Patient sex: M
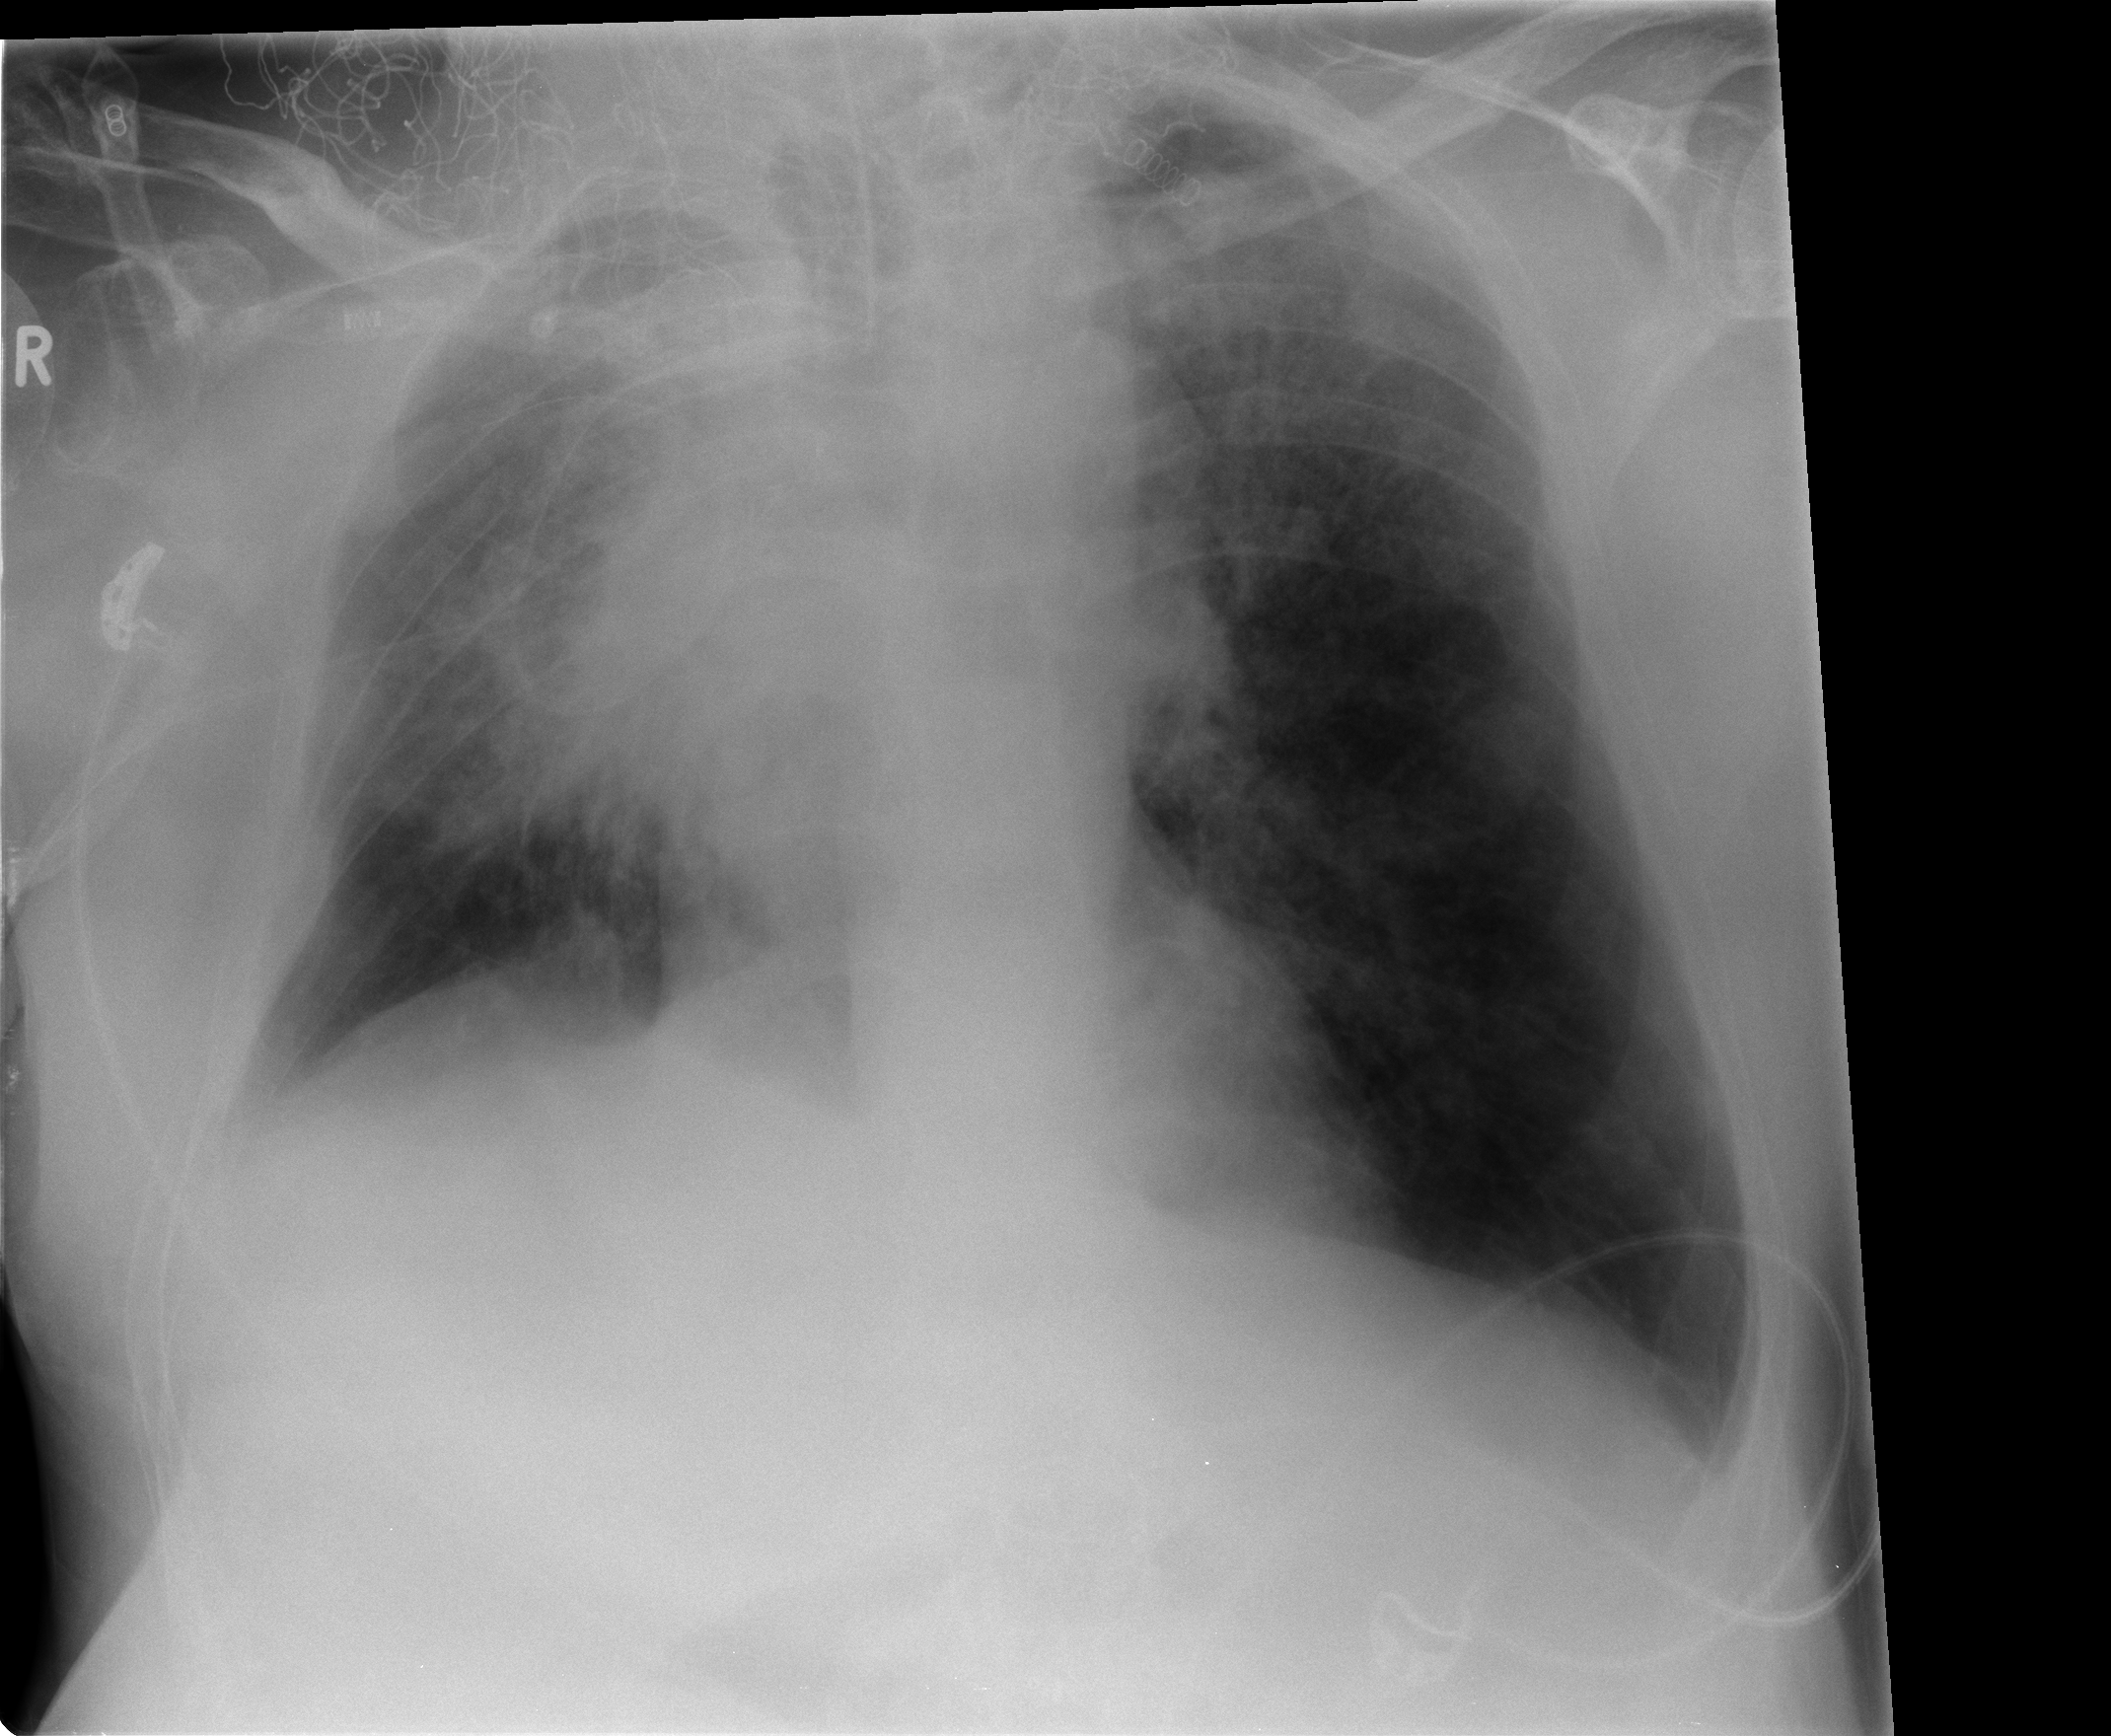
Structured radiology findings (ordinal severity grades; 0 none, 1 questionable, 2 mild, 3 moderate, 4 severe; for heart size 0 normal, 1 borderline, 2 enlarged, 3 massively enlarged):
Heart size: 1
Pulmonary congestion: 1
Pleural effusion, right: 0
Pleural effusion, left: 0
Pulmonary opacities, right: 2
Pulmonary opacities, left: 2
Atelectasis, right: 2
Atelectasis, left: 2